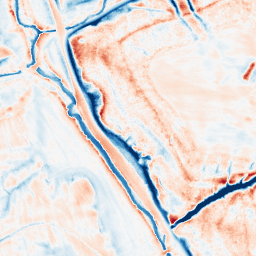
Category: trend_removal
Decomposition family: local_polynomial
Decomposition parameters: window_size: 21
degree: 2
Upsampling method: bicubic_3x
Upsampling parameters: scale: 3
Upsampling scale: 3